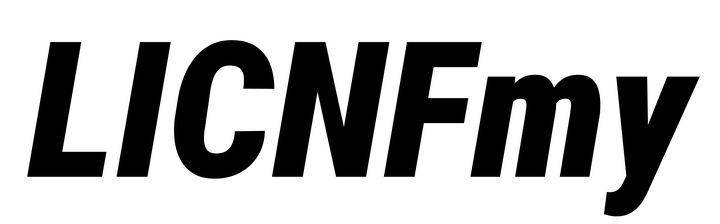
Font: Roboto-Italic_Condensed_Black_Italic